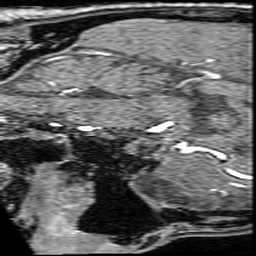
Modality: angio
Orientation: sagittal
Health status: ill
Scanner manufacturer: philips
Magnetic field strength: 3 T
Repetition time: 0.0183 s
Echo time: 0.003386 s